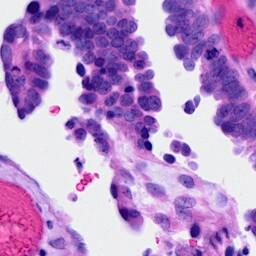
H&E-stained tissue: Ovarian